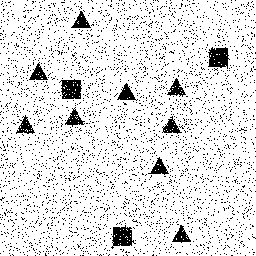
Squares: 3
Triangles: 9
Stars: 0
Total shapes: 12